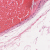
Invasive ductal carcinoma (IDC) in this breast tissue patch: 0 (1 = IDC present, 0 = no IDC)